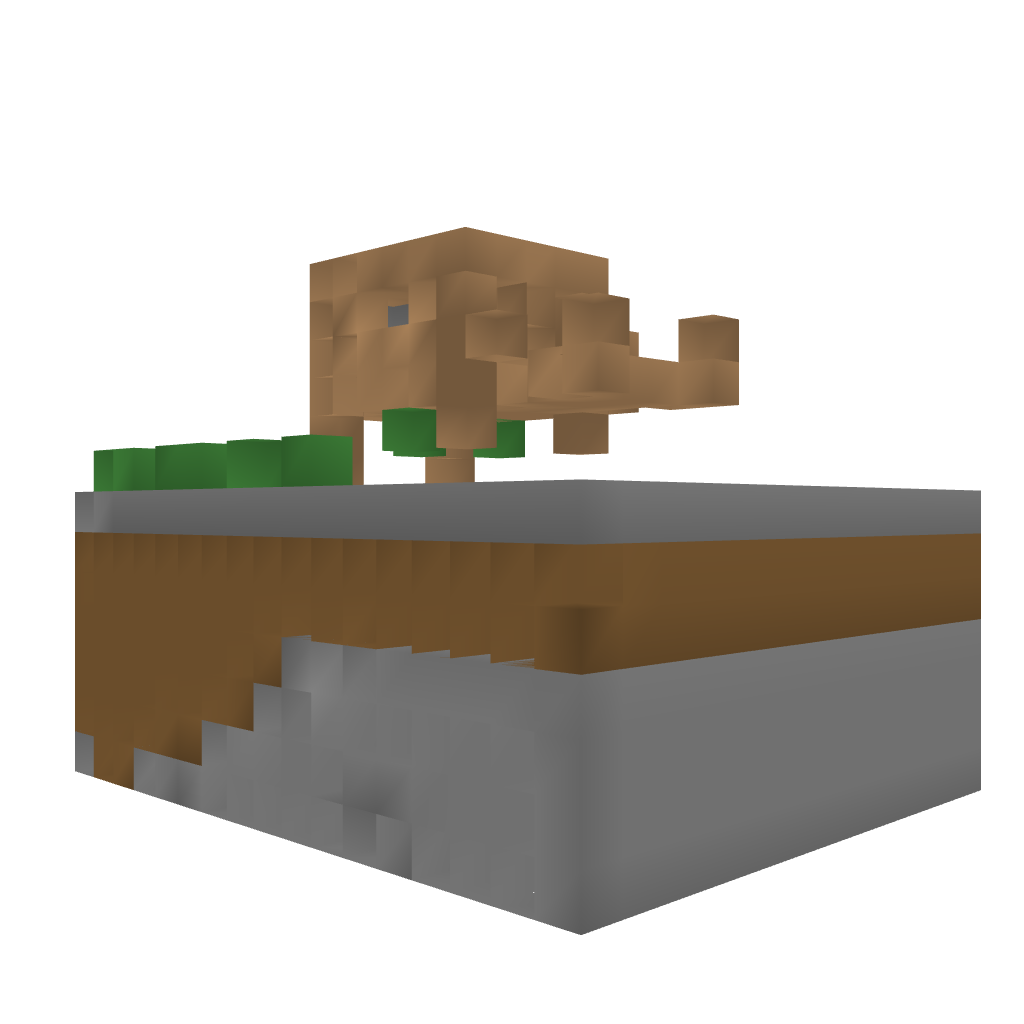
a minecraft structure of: Casa de Bruja(Witch Hause) bad low quality